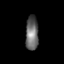
Tissue: skin
Cell type: Epithelial cells
Senescence score: 0.2735
Nuclear area (px): 431
Mean DAPI intensity: 104.652